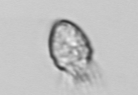
Label: Ciliophora